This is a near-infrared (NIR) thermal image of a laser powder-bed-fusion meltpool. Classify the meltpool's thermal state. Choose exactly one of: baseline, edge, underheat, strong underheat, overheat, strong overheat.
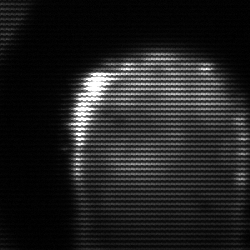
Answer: baseline